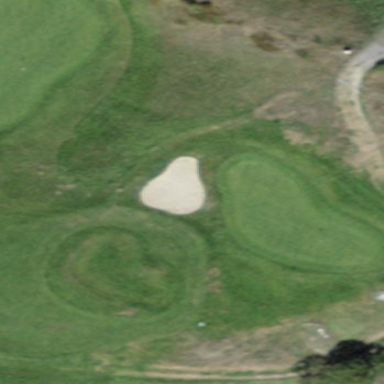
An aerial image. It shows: Green golf area with grass land use.